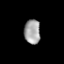
Tissue: prostate
Cell type: T cells
Senescence score: 0.3615
Nuclear area (px): 381
Mean DAPI intensity: 163.803